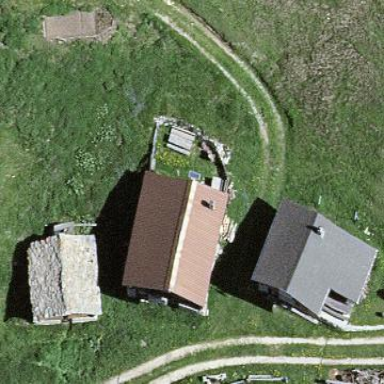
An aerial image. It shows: Simple and straightforward house.